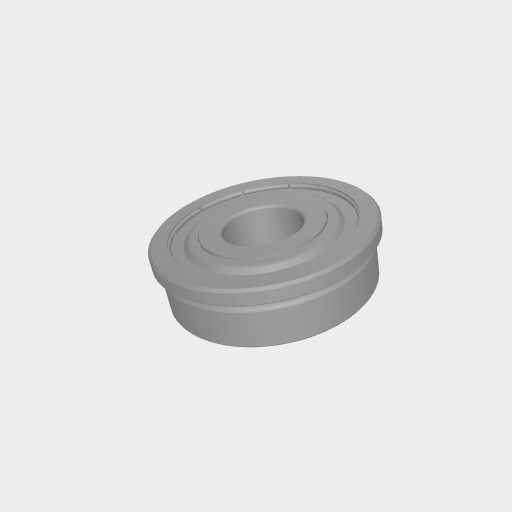
Part: LinearBearing12ID10